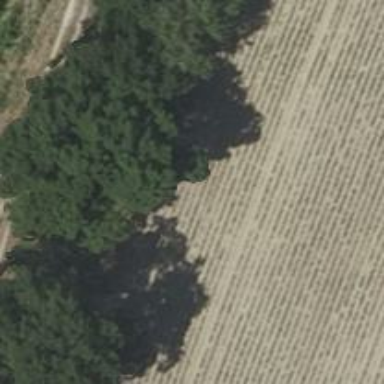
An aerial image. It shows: Row of deciduous broadleaved trees.